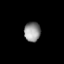
Tissue: lung
Cell type: T cells
Senescence score: 0.202
Nuclear area (px): 313
Mean DAPI intensity: 146.086